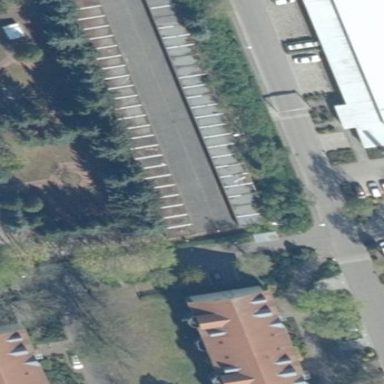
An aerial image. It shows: Group of garages.